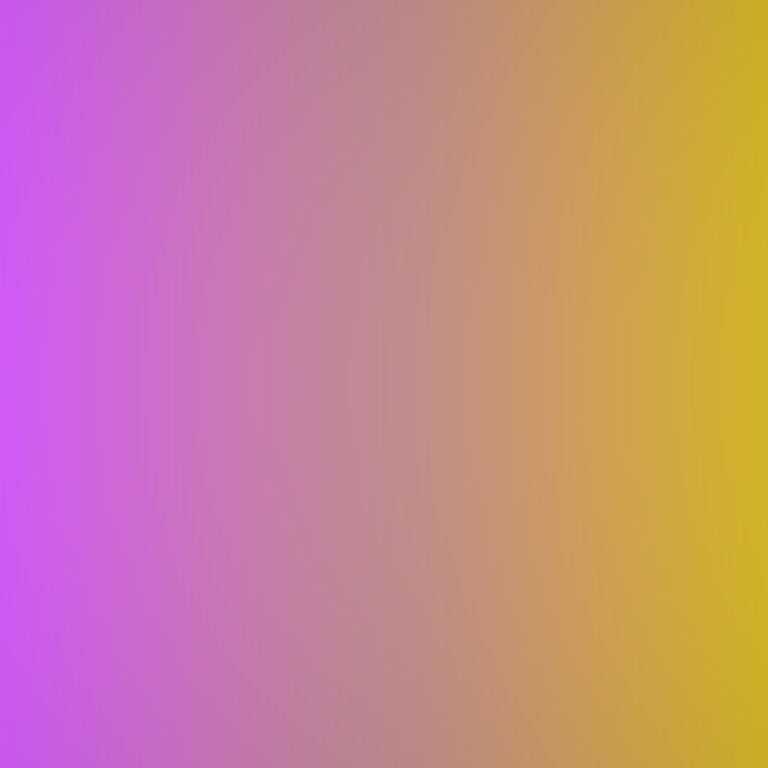
Abstract light effect, smooth gradient from violet to yellow, serene atmosphere, soft glow, no room, no furniture, no objects.